Question: the program checks simple triangle types : equilateral , isosceles , right-angled etc . but im getting really weird results.
my code :
'''
#include <stdio.h>
#include <stdlib.h>
int comparator (const void * elem1, const void * elem2) {
int f = *((float*)elem1);
int s = *((float*)elem2);
if (f > s) return 1;
if (f < s) return -1;
return 0;
}
void checkTriangles(float *num){
float a = *num;
float b = *(num + 1);
float c = *(num + 2);
if((a*a + b*b)==c*c){
printf("right angled triangle");
}
else if(a==b || b==c || c==a){
printf("isosceles triangle");
}
else if(a==b && b==c){
printf("equilateral triangle");
}
else if(a!=b && b!=c && c!=a && ((a+b)>c)){
printf("normal triangle");
}
else{
printf("invalid");
}
}
int main(void){
char c = 'a';
char str[12];
float num[3];
while(c!='q'){
printf("
enter the sides : ");
fgets(str , sizeof(str) , stdin);
sscanf(str , "%f%f%f", num , num + 1 , num + 2);
qsort(num, sizeof(num)/sizeof(*num), sizeof(*num), comparator);
printf("
%f
%f
%f
", num , num + 1 , num + 2);
checkTriangles(num);
printf("
enter q to quit.. any other to continue : ");
c=getchar();
}
return 0;
}
'''
however , im getting real odd outputs like this :

i know that using quick sort for something like this is overkill , but i wanted to keep it short and use comparators also, just for fun.
: iv added the full code , and checked the comparator to check for floats , but still getting the same output.
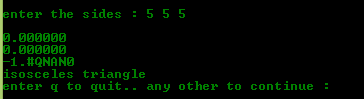
Answer: Here is a big problem which is undefined behavior:
'''
printf("
%f
%f
%f
", num , num + 1 , num + 2);
'''
Here you use the to the values in the 'printf' call, but you should use the .
Change to e.g.
'''
printf("
%f
%f
%f
", num[0], num[1], num[2]);
'''
Note: There's no need to keep using pointer dereference, you have an array so why not use array syntax?